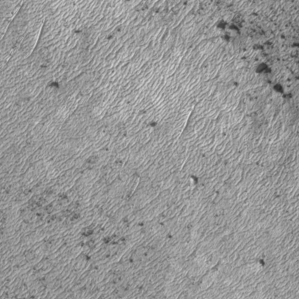
Label: frost